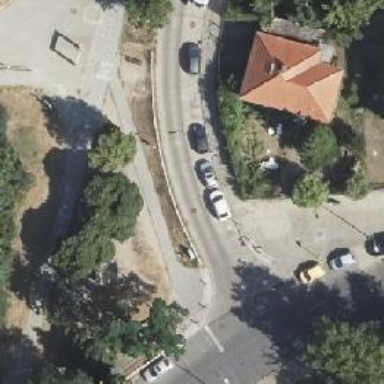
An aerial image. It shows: Traffic sign is visible in the image.